Question: Trying to understand the twitter bootstrap 3 sidebar navigation, e.g.: <URL>
Here are already many questions about it (mainly about the affix), but i have an specific one.
I understand:
1. how to affix the sidebar, e.g.
'''
$('#sidemenu').affix({
offset: {
top: 60
}
});
'''
1. also is easy the scrollspy alone.
What i don't understand how is achieved the , e.g. in only the are shown the (what are also scrollspy-ed). As in red circle in the next screenshot:

Could someone explain what is basic principe? It is achieved with pure CSS (AFAIK), but when I'm, reading thru the <URL> didn't find how it is achieved.
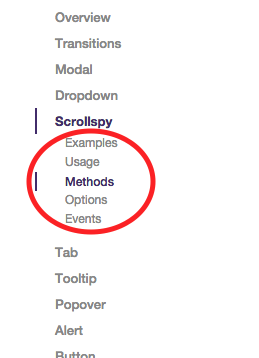
Answer: Are you asking how only on larger views they show the sub-menu and on small they don't?
Before the media queries you will find that the ul is hidden:
'''
.bs-docs-sidebar .nav .nav {
display: none;
padding-bottom: 10px;
}
'''
Then when it's .active INSIDE the media queries it displays:
'''
@media (min-width:992px) {
.bs-docs-sidebar .nav>.active>ul {
display: block
}
.... more styles go here ....
}
'''
TIP: don't look at minified CSS.
If you're wondering how the scrollspy is achieved on the sub menu items, it's the same way as the large, each ID of the content corresponds with the link in the menu.